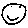
Label: smiley face